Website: apple
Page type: customer-info-address
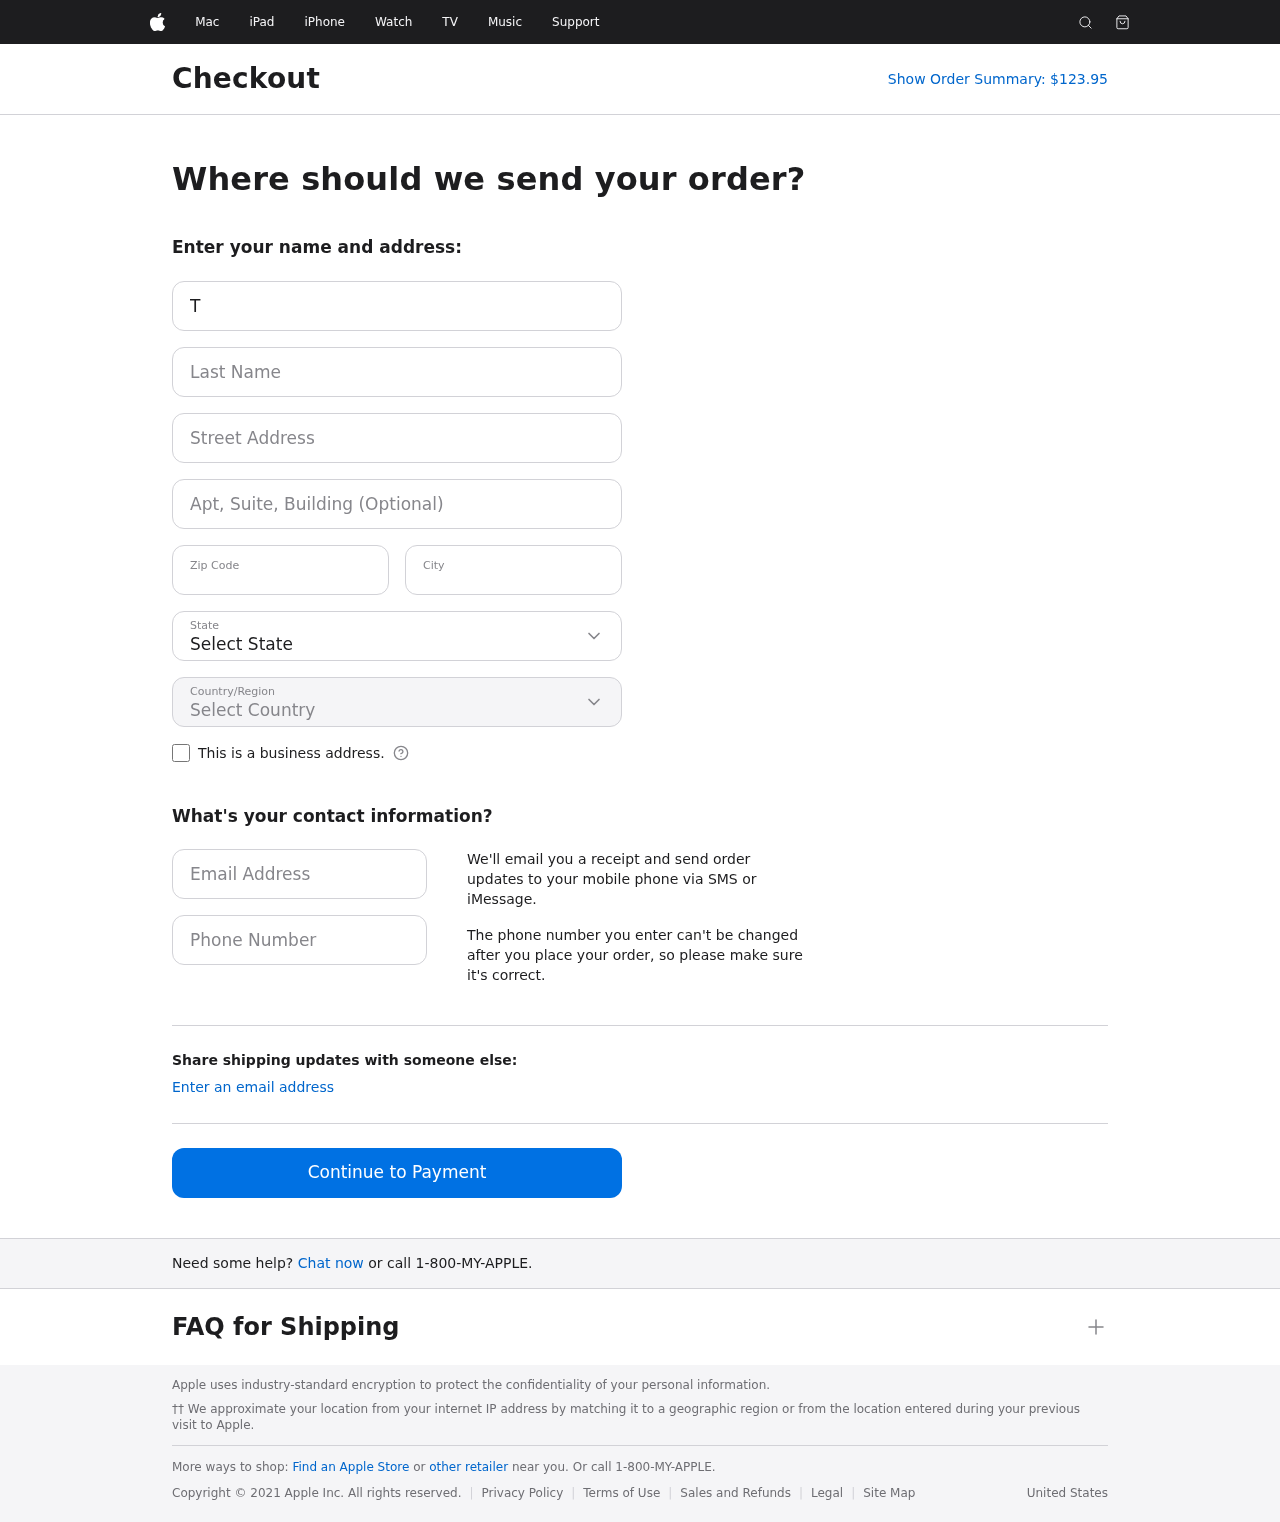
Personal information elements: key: PII_CITY
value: New Lisabury
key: PII_COUNTRY
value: United States
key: PII_EMAIL
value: trobertson@gmail.com
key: PII_FIRSTNAME
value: Timothy
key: PII_LASTNAME
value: Robertson
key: PII_PHONE
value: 3517194779
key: PII_POSTCODE
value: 87424
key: PII_STATE
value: Hawaii
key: PII_STREET
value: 95312 Danielle Junctions Suite 799
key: PII_STREET2
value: Suite 542
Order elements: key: ORDER_TOTAL
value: Show Order Summary: $123.95